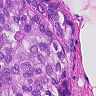
Metastatic tissue present: yes